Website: home-depot
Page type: review-order
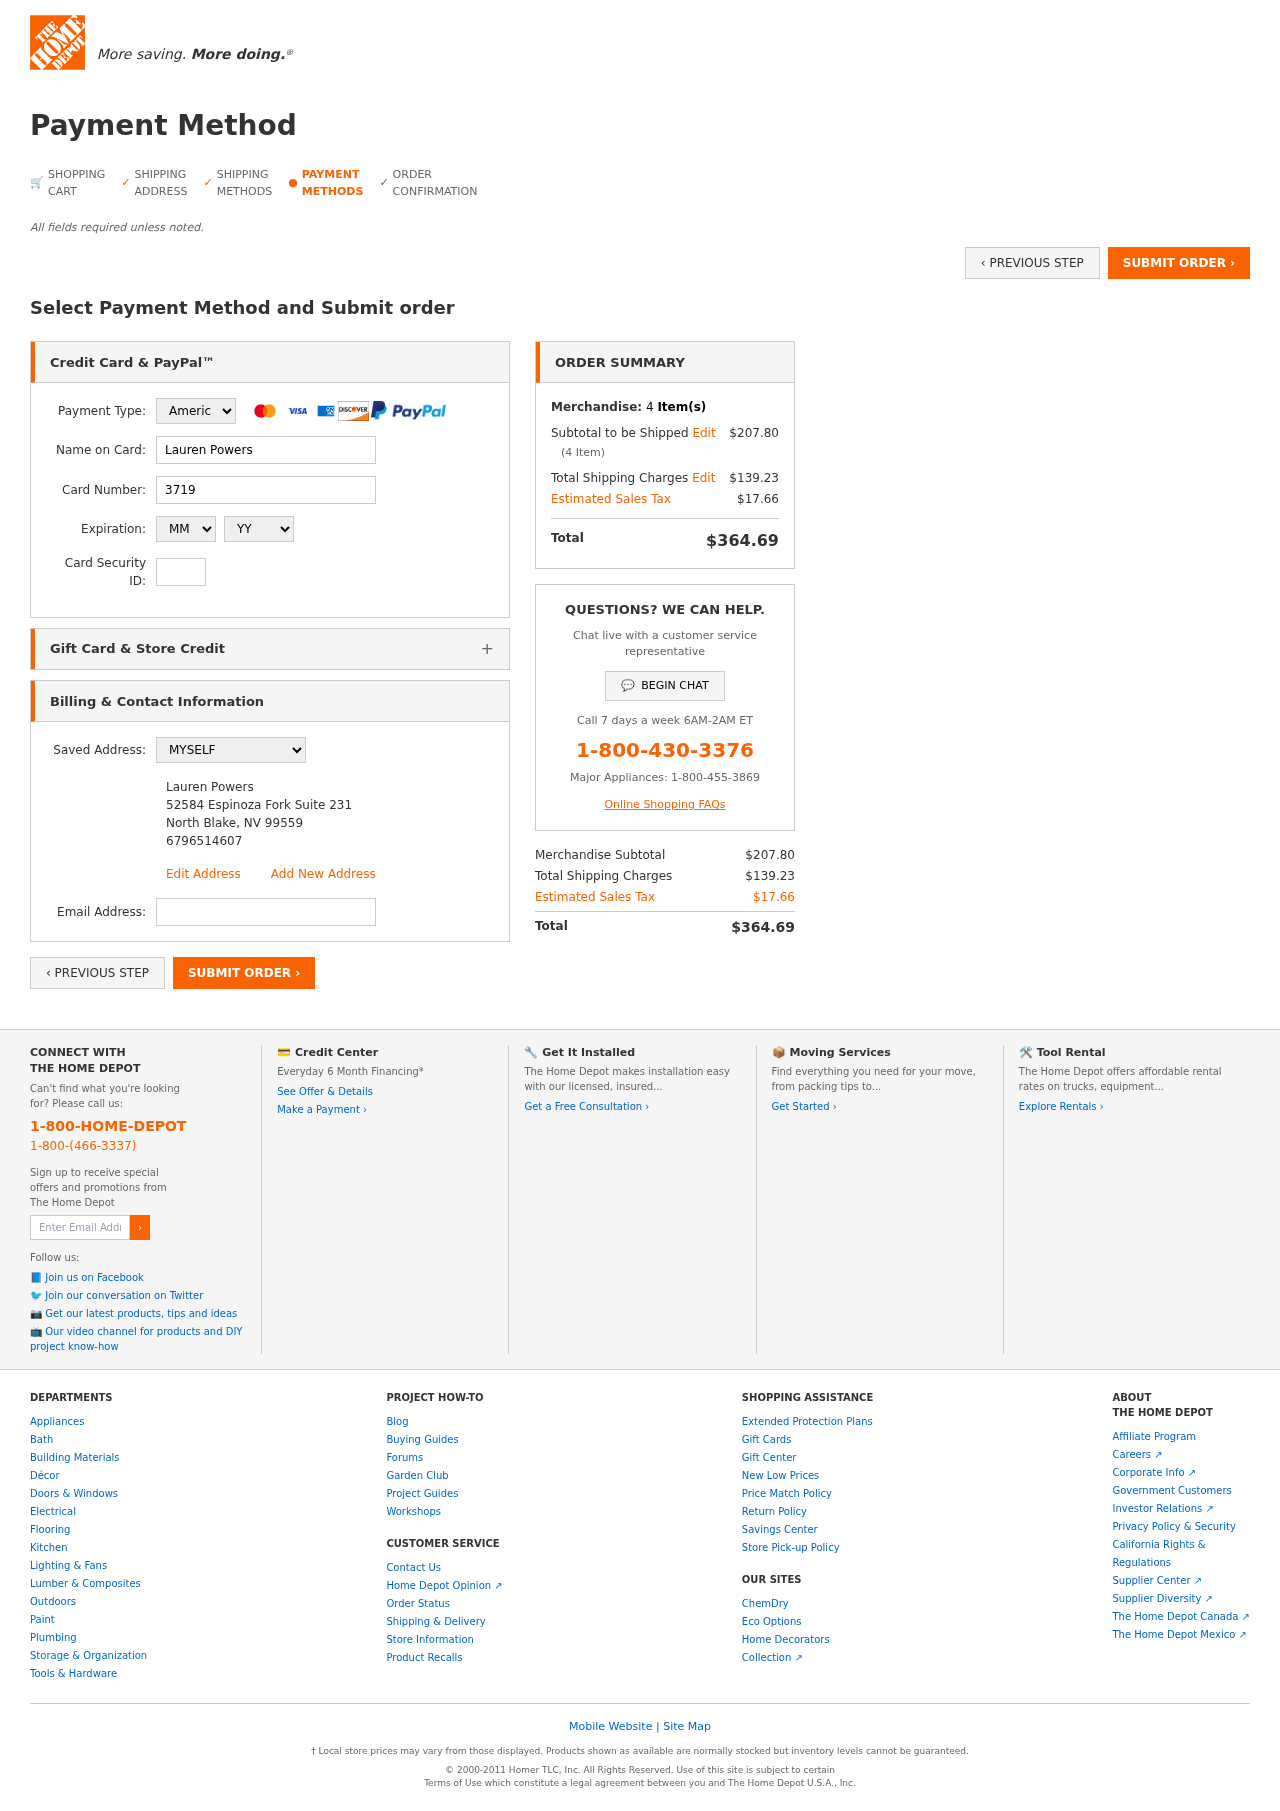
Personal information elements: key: PII_CARD_CVV
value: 4479
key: PII_CARD_EXPIRY_MONTH
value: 09
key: PII_CARD_EXPIRY_YEAR
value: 29
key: PII_CARD_NUMBER
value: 3719 0840 2979 319
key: PII_CARD_TYPE
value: American Express
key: PII_EMAIL
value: lauren_powers@hotmail.com
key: PII_FULLNAME
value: Lauren Powers
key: PII_FULLNAME2
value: Lauren Powers
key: PII_STREET2
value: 52584 Espinoza Fork Suite 231
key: PII_CITY2
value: North Blake
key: PII_STATE_ABBR2
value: NV
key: PII_POSTCODE2
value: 99559
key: PII_PHONE2
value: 6796514607
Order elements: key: ORDER_NUM_ITEMS
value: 4
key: ORDER_SUBTOTAL
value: $207.80
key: ORDER_NUM_ITEMS2
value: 4
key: ORDER_SHIPPING_COST
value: $139.23
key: ORDER_TAX
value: $17.66
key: ORDER_TOTAL
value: $364.69
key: ORDER_SUBTOTAL2
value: $207.80
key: ORDER_SHIPPING_COST2
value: $139.23
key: ORDER_TAX2
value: $17.66
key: ORDER_TOTAL2
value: $364.69